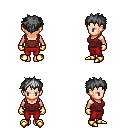
a pixel art fantasy rpg character, female body template, human, light skin, maroon pirate shirt, red pants, gray bedhead hairstyle, gold gloves, gold boots, four views (front, back, left, right), 2x2 character sprite sheet, small pixel art, hard edges, no anti-aliasing